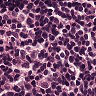
Metastatic tissue present: no